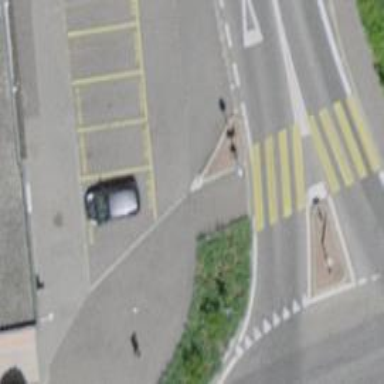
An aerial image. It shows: Sidewalk.